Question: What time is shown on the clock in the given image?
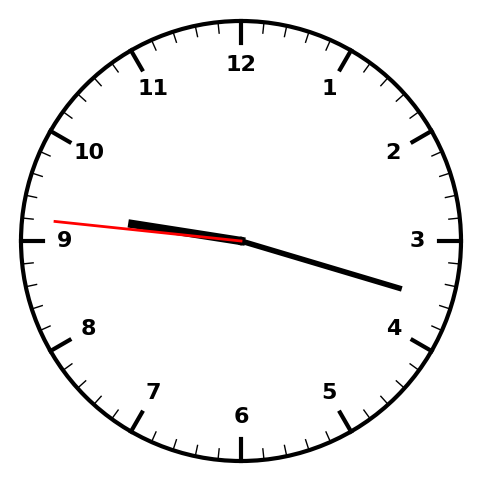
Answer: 09:17:46